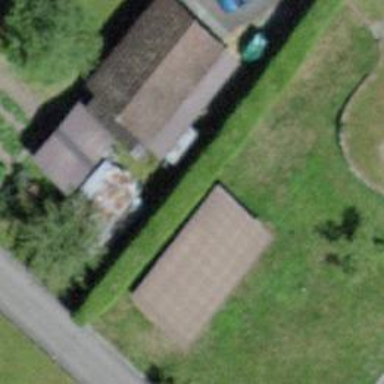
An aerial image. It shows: Barn.